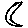
Label: moon